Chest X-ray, PA view. Patient: 35 years old, sex M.
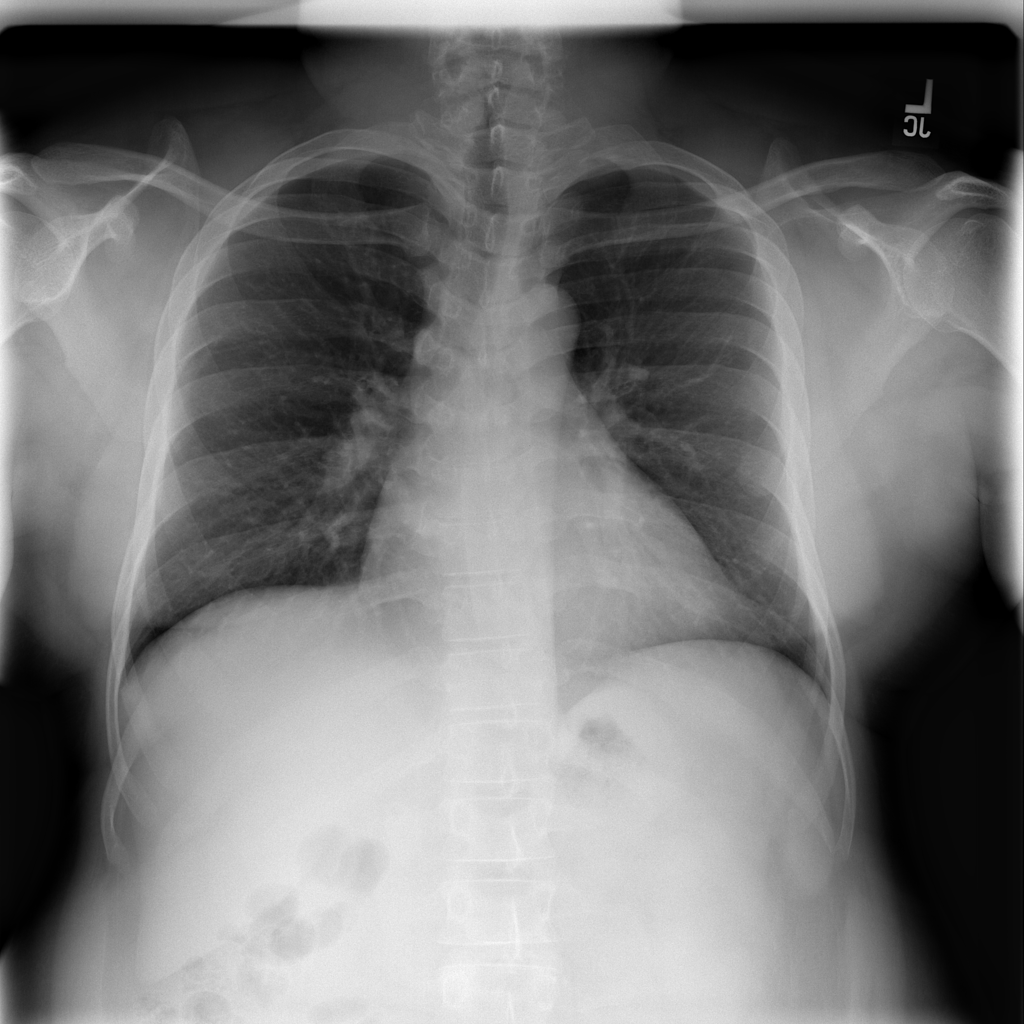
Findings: No Finding